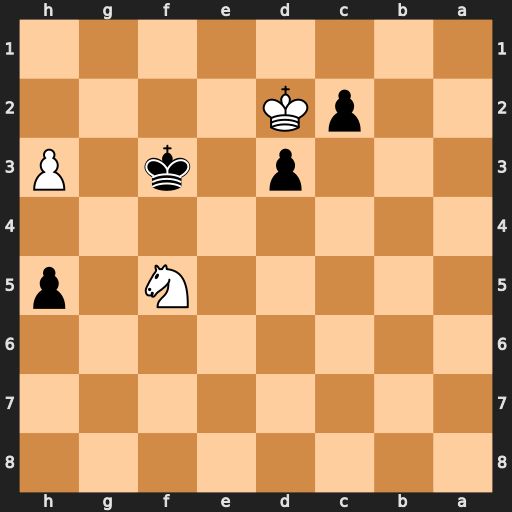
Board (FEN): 8/8/8/5N1p/8/3p1k1P/2pK4/8
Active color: b
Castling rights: -
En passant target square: -
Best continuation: Kg2 h4 Kh3 Nd4 Kxh4